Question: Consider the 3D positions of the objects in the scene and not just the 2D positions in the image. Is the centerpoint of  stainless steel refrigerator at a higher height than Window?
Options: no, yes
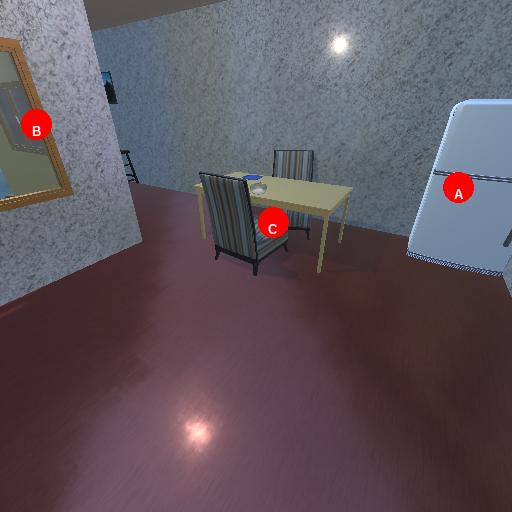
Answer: no